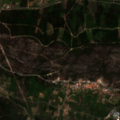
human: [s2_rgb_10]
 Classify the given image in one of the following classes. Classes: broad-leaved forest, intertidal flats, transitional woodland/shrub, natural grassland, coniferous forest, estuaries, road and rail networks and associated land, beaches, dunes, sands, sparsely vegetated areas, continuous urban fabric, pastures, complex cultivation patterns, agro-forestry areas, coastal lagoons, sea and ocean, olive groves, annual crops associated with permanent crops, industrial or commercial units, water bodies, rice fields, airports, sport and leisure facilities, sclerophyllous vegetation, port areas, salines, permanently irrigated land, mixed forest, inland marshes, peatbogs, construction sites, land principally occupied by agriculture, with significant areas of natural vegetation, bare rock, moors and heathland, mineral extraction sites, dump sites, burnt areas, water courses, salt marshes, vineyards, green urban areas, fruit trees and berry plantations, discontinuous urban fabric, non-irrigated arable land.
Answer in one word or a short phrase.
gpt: complex cultivation patterns, transitional woodland/shrub